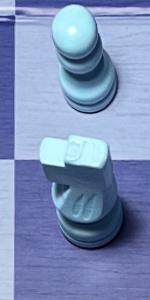
Label: Knight_White